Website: macys
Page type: account-selection
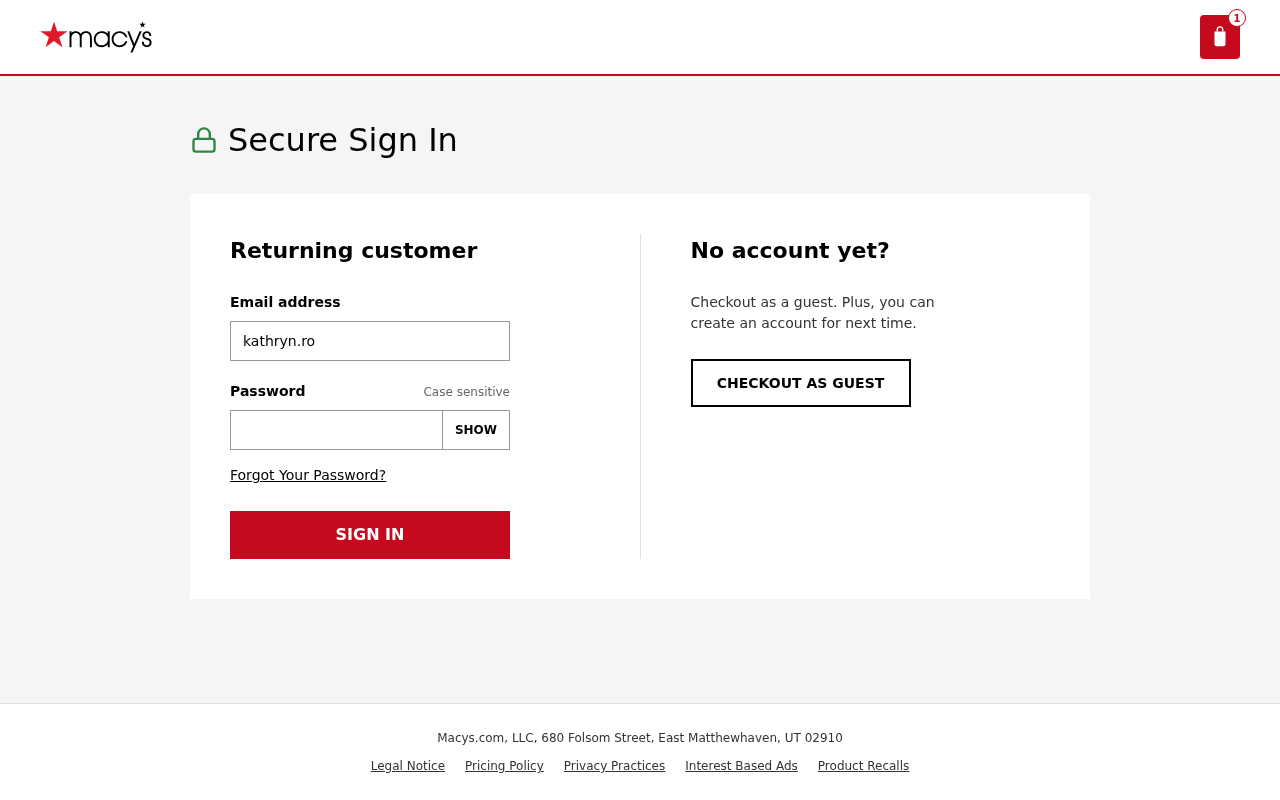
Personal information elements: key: PII_EMAIL
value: kathryn.robbins@gmail.com
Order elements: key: ORDER_NUM_ITEMS
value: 1